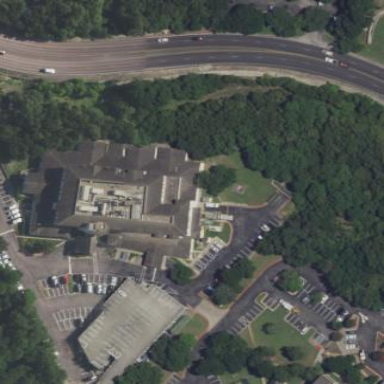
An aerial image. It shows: Healthcare facility identified as hospital.